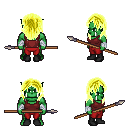
a pixel art fantasy rpg character, male body template, orc, green skin, maroon pirate shirt, red pants, gold long hairstyle, white cloth bandages, black shoes, spear, four views (front, back, left, right), 2x2 character sprite sheet, small pixel art, hard edges, no anti-aliasing